Question: I am kinda stuck about this problem.
How can I get the month calendar saturday values when i selected a specific date.
For example: i selected February 14 on the month calendar. After selecting it there will be a prompt which contains Saturday "February 19, 2011" or i selected February 24, The prompt will display "February 26 2011".

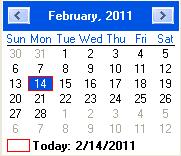
Answer: '''
// This function will return the next saturday for a datetime
DateTime NextSaturday(DateTime now)
{
while (now.DayOfWeek != DayOfWeek.Saturday)
now = now.AddDays(1);
return now;
}
'''
After almost 2 years I want to change this answer.
These days I would never create a "utility function" for a 'class'. I now always "extend" the class. The signature should now be 'DateTime.Next(DayOfWeek)'. See <URL> for more details on extensions.
Also the logic is wrong. If 'now' is a Saturday then it would always return the current date. I think most callers would expect it return 'now' + 7 days. So the first change is:
'''
DateTime NextSaturday(DateTime now)
{
do {
now = now.AddDays(1);
} while (now.DayOfWeek != DayOfWeek.Saturday)
return now;
}
'''
Then change the function to work with any day of the week:
'''
DateTime Next(DateTime now, DayOfWeek nextDay)
{
do {
now = now.AddDays(1);
} while (now.DayOfWeek != nextDay)
return now;
}
'''
Now "extend" the DateTime class to support Next(DayOfWeek)
'''
namespace DateTime.Extensions
{
public static class DateTimeExtensions
{
public static DateTime Next(this DateTime now, DayOfWeek nextDay)
{
do {
now = now.AddDays(1);
} while (now.DayOfWeek != nextDay)
return now;
}
}
}
'''